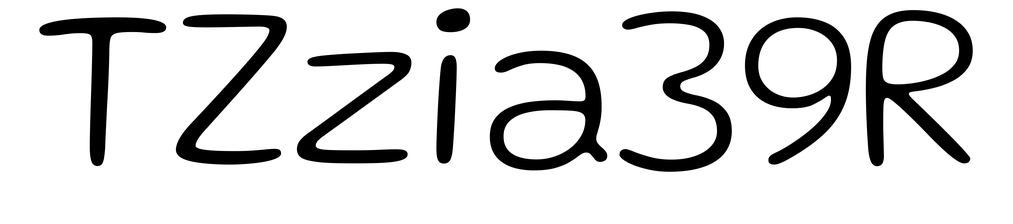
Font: Gluten_ExtraLight